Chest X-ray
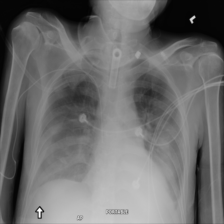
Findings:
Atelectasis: negative
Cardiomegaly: negative
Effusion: negative
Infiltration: negative
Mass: negative
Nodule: negative
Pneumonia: negative
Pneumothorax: negative
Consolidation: positive
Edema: negative
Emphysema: negative
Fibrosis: negative
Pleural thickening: negative
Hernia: negative